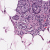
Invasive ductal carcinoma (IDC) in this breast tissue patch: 1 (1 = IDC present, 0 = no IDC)